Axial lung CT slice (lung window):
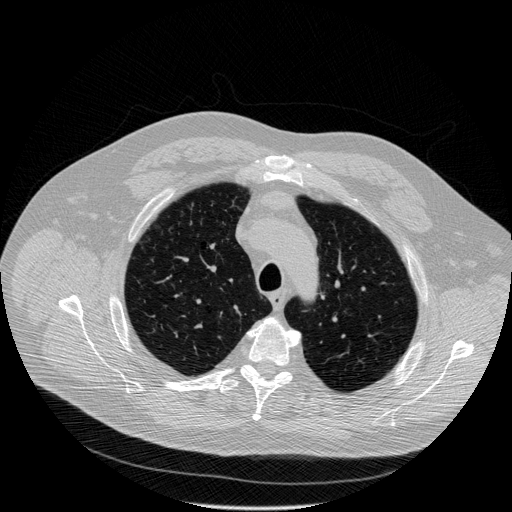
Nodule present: no